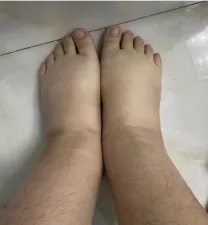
Clinical manifestations of CS with OAPS and severe PE during pregnancy. The patient has clinical manifestations such as full moon face, centripetal obesity, purple striae on the abdomen, severe edema of the lower extremities.
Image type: medical_photograph (skin_photograph)